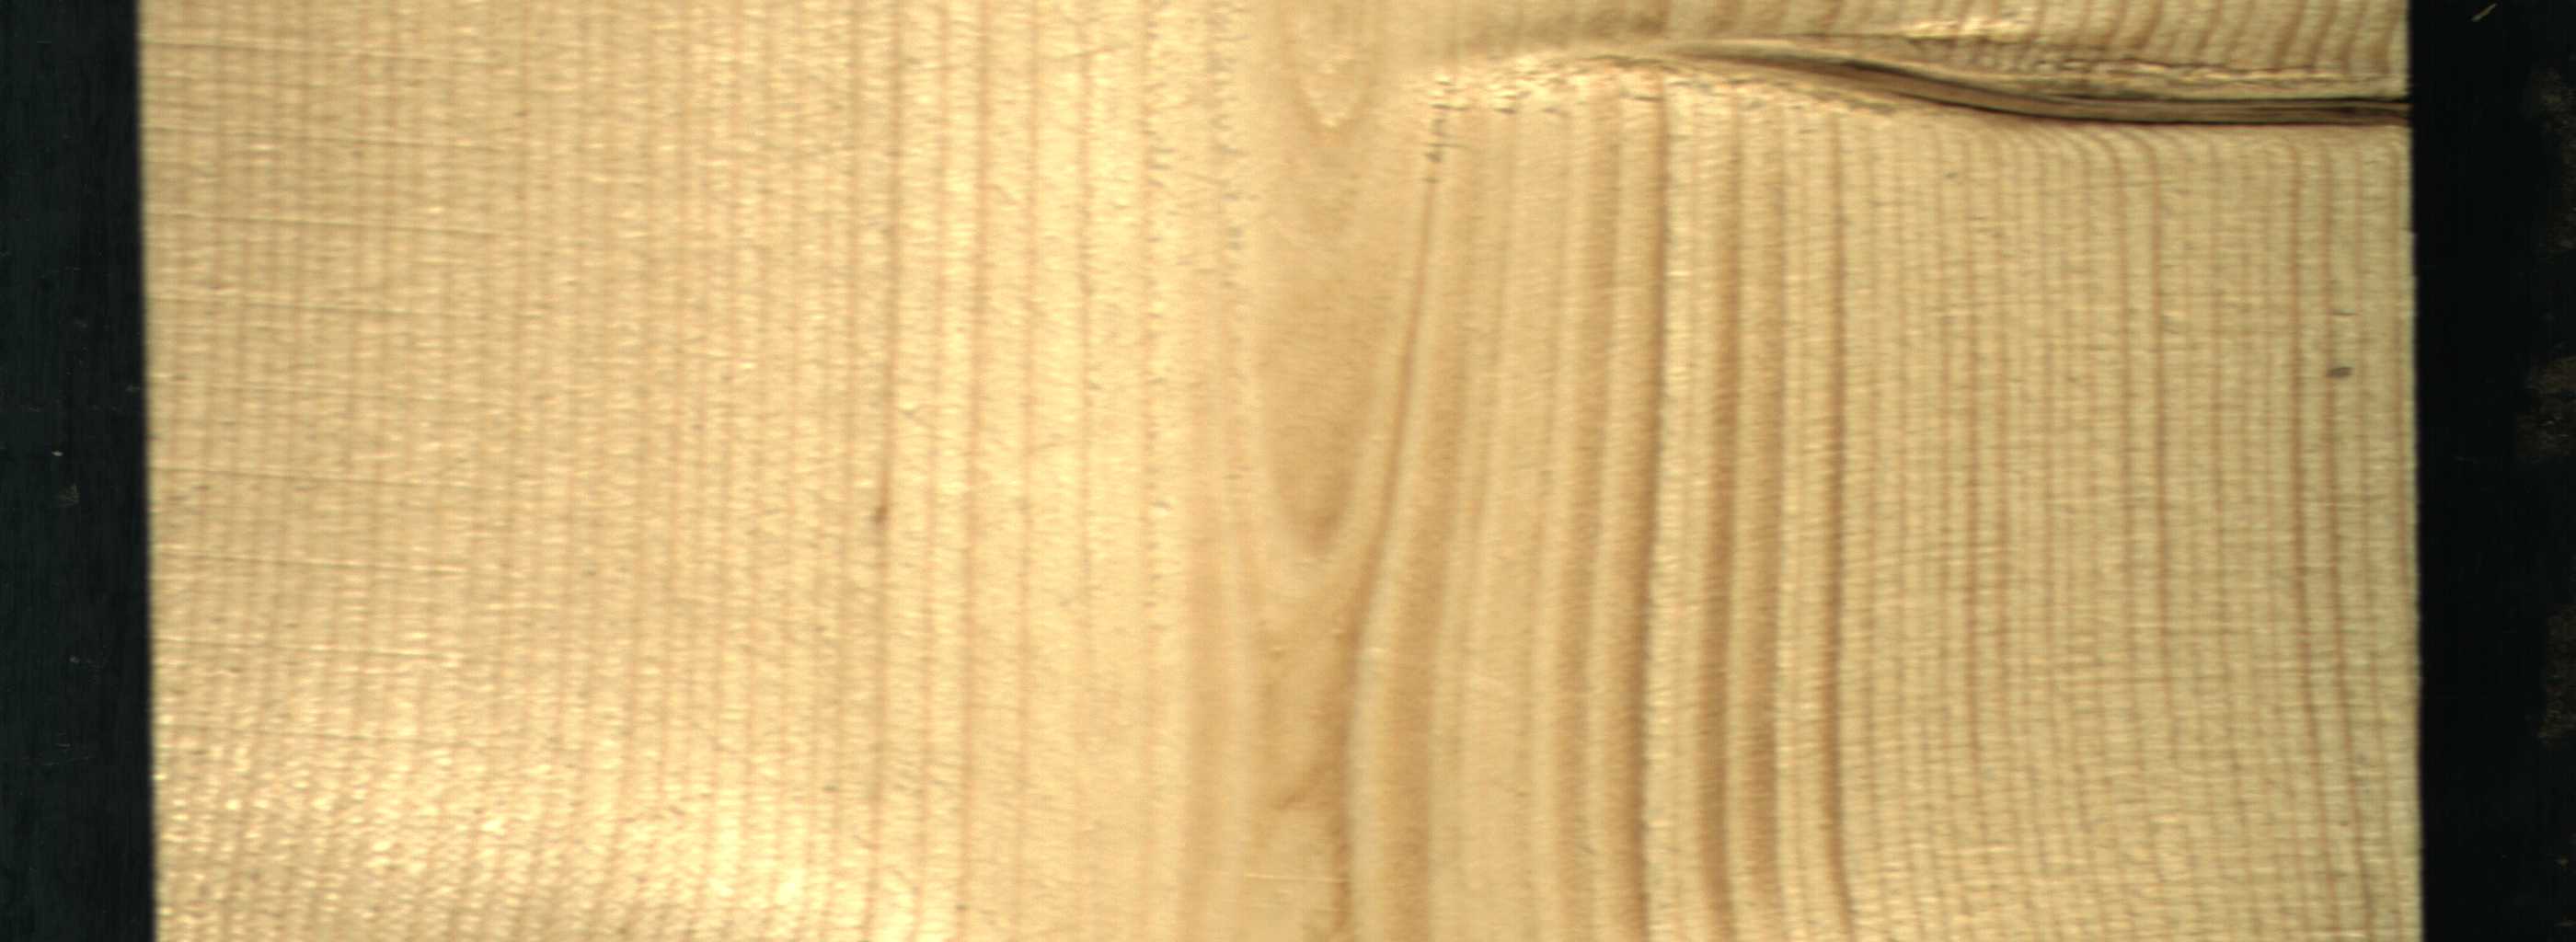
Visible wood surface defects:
Live_Knot